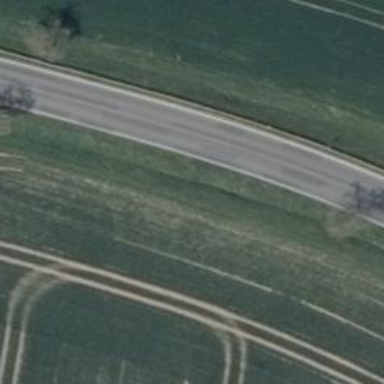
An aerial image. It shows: Secondary road.